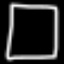
Label: square